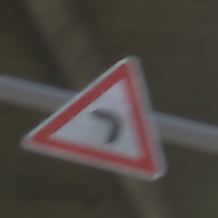
Verkehrszeichen: KurveLinks
Umgebung: Outdoor, Suburban
Tageszeit: SunriseSunset
Wetter: PartlyCloudy
Licht: Natural
Jahreszeit: NotSpecified
Kontrast: MediumContrast